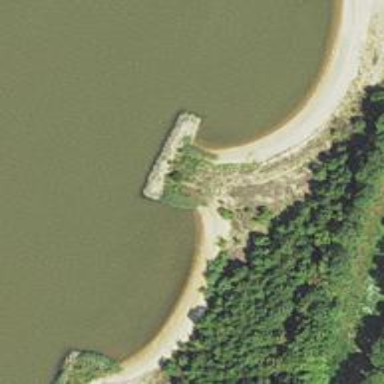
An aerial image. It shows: Breakwater structure.